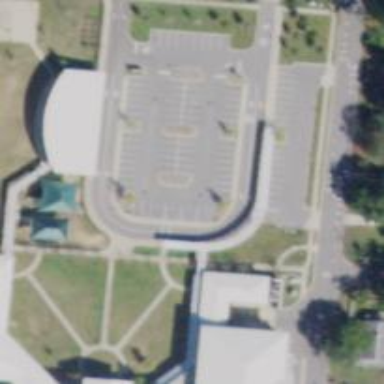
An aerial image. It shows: Parking space.